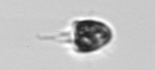
Label: Balanion